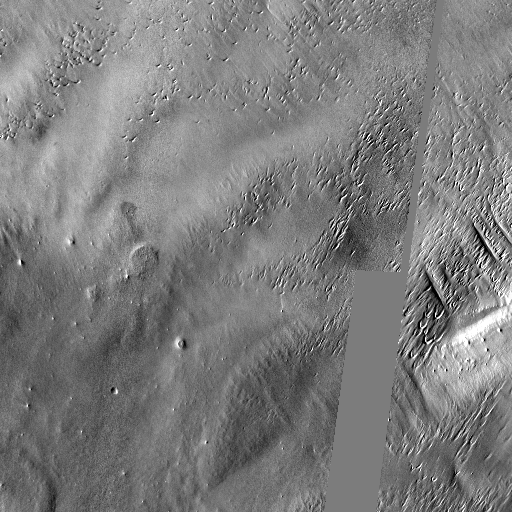
Crater classes present: Background, Other, Buried